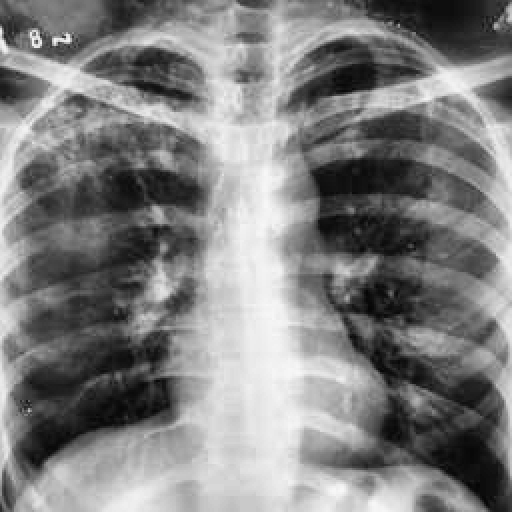
Finding: TUBERCULOSIS